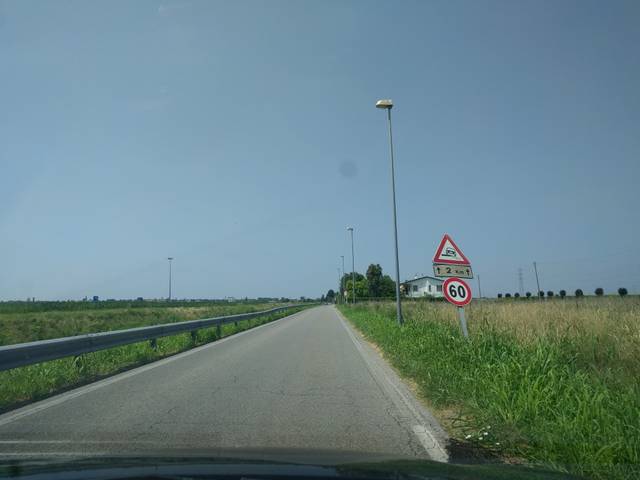
Region: Italy
Coordinates: 45.093, 11.831